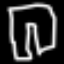
Label: pants